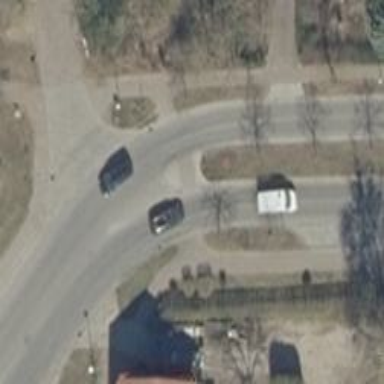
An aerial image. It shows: Unmarked crossing with pedestrian island.